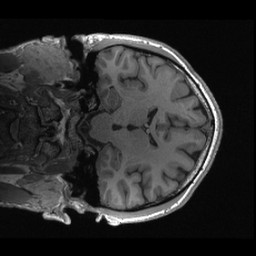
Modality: T1w
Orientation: coronal
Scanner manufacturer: siemens
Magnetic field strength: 3 T
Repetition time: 2.3 s
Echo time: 0.00285 s